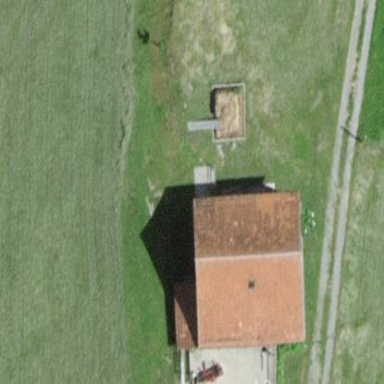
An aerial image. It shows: Farm auxiliary building with gabled roof.